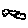
Label: cloud